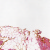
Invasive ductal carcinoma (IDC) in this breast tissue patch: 0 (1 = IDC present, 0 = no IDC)